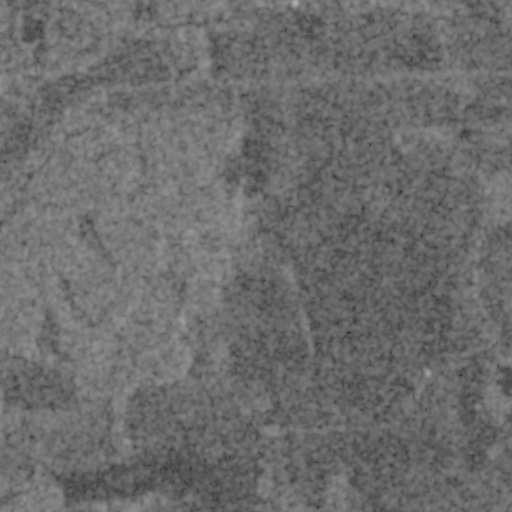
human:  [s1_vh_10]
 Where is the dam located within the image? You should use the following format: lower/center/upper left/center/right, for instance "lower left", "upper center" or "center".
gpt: The dam is located in the lower right of the image.
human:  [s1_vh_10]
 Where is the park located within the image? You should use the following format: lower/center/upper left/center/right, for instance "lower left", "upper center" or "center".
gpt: The park is located in the upper left of the image.
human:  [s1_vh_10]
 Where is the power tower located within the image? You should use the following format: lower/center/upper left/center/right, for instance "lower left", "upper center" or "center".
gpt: The power tower is located in the upper left of the image.
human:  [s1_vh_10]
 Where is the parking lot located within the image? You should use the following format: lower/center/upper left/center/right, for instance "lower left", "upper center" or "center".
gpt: There is no parking lot in the image.

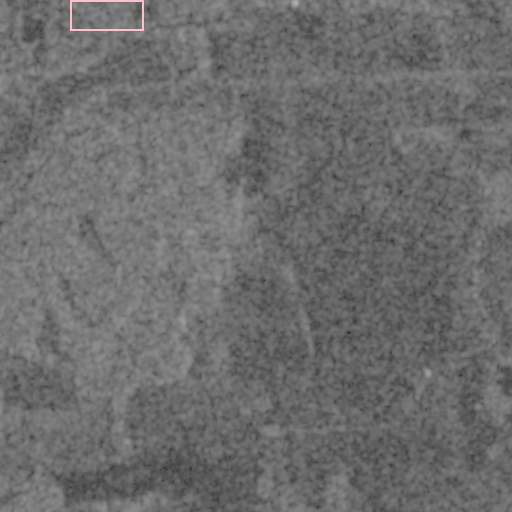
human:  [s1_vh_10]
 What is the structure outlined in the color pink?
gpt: The structure outlined in pink is a park.
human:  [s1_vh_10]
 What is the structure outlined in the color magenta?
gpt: There is no magenta outline.